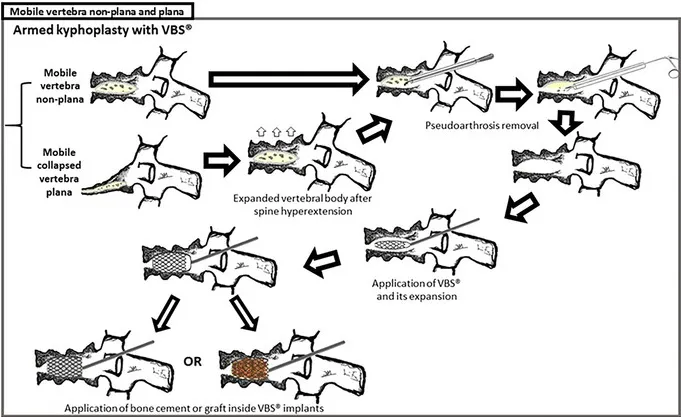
Armed kyphoplasty with VBS. in treatment of posttraumatic vertebral necrosis with mobile vertebrae non-plana and plana. The present clinical case was a mobile vertebra plana; however, the treatment of armed kyphoplasty is similar to the one of plana or non-plana mobile necrotic vertebrae, as is illustrated in this figure. After removal of pseudarthrosis region (the same as the intravertebral cleft) and proper intravertebral cleaning, the implants are expanded and then filled with bone cement or graft (in this clinical case, we chose bone graft).
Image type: pathology (fish)